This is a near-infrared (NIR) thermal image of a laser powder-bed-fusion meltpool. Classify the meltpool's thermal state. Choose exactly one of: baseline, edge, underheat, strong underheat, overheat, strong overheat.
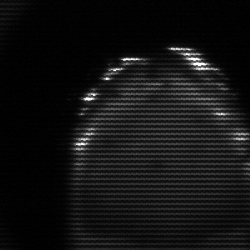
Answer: edge